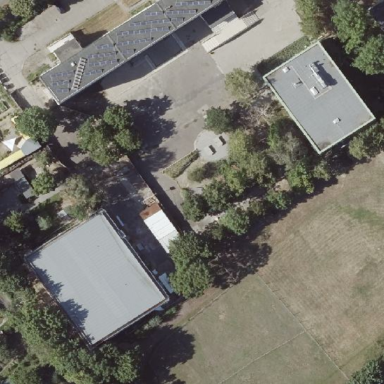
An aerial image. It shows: School used for education purposes.